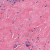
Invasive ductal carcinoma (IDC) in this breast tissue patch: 0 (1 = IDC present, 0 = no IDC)